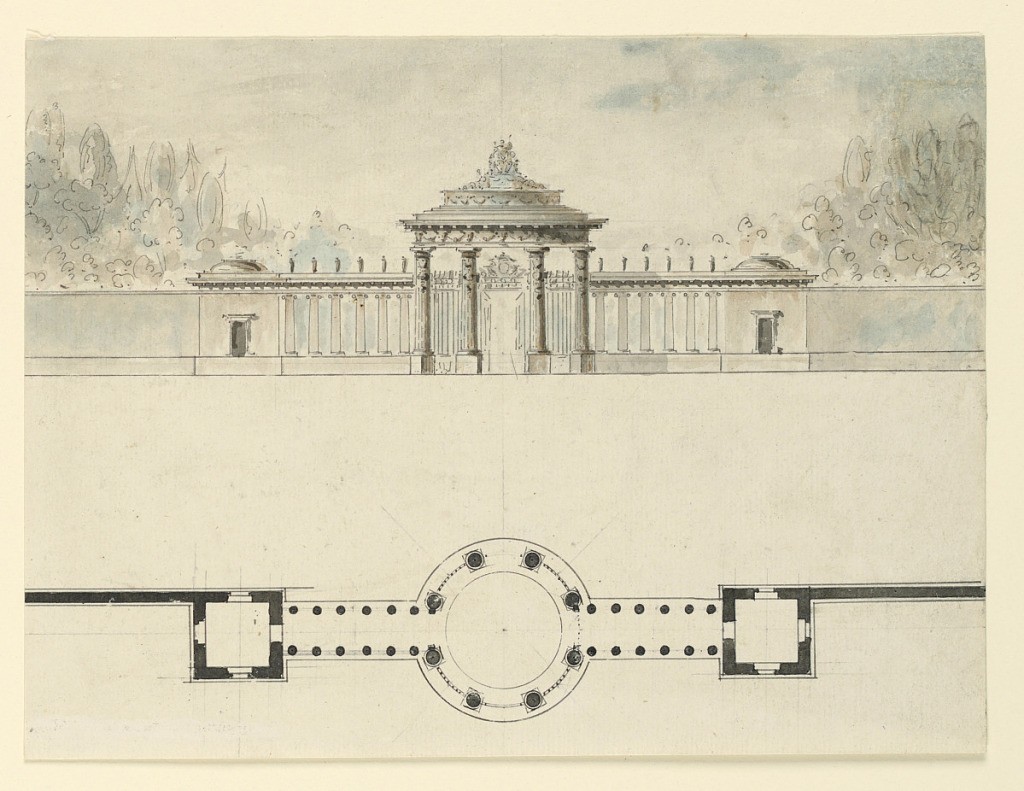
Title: Design for a park entrance
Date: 1790
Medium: Pen and ink, brush and watercolor, graphite on paper.
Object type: Drawing
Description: Top: the elevation. Bottom: the plan. Tempietto, octostyle, connected right and left by double hexastyle colonnade to square astylar pavilions.